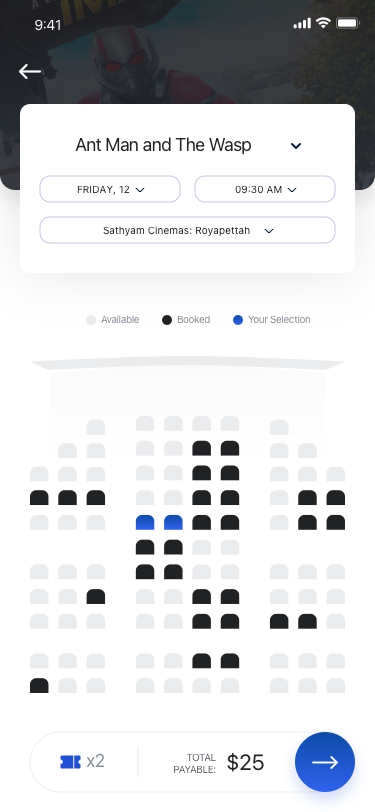
Text in this UI design:
x2
$25
TOTAL
PAYABLE:
Ant Man and The Wasp
FRIDAY, 12
09:30 AM
Sathyam Cinemas: Royapettah
Available
Booked
Your Selection